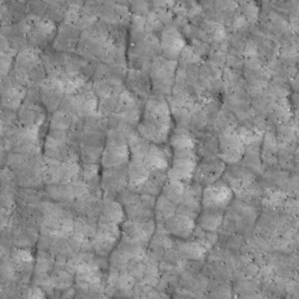
Label: non_frost